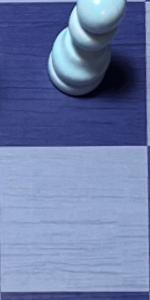
Label: Empty